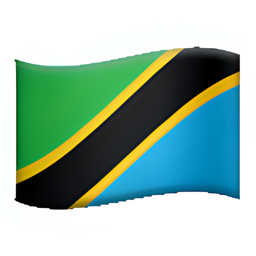
Name: flag for tanzania
Emoji: 🇹🇿
Group: Flags
Sub-group: country-flag